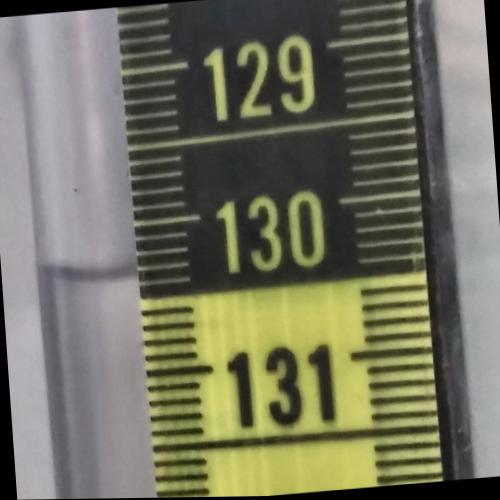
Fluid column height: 130.3 cm